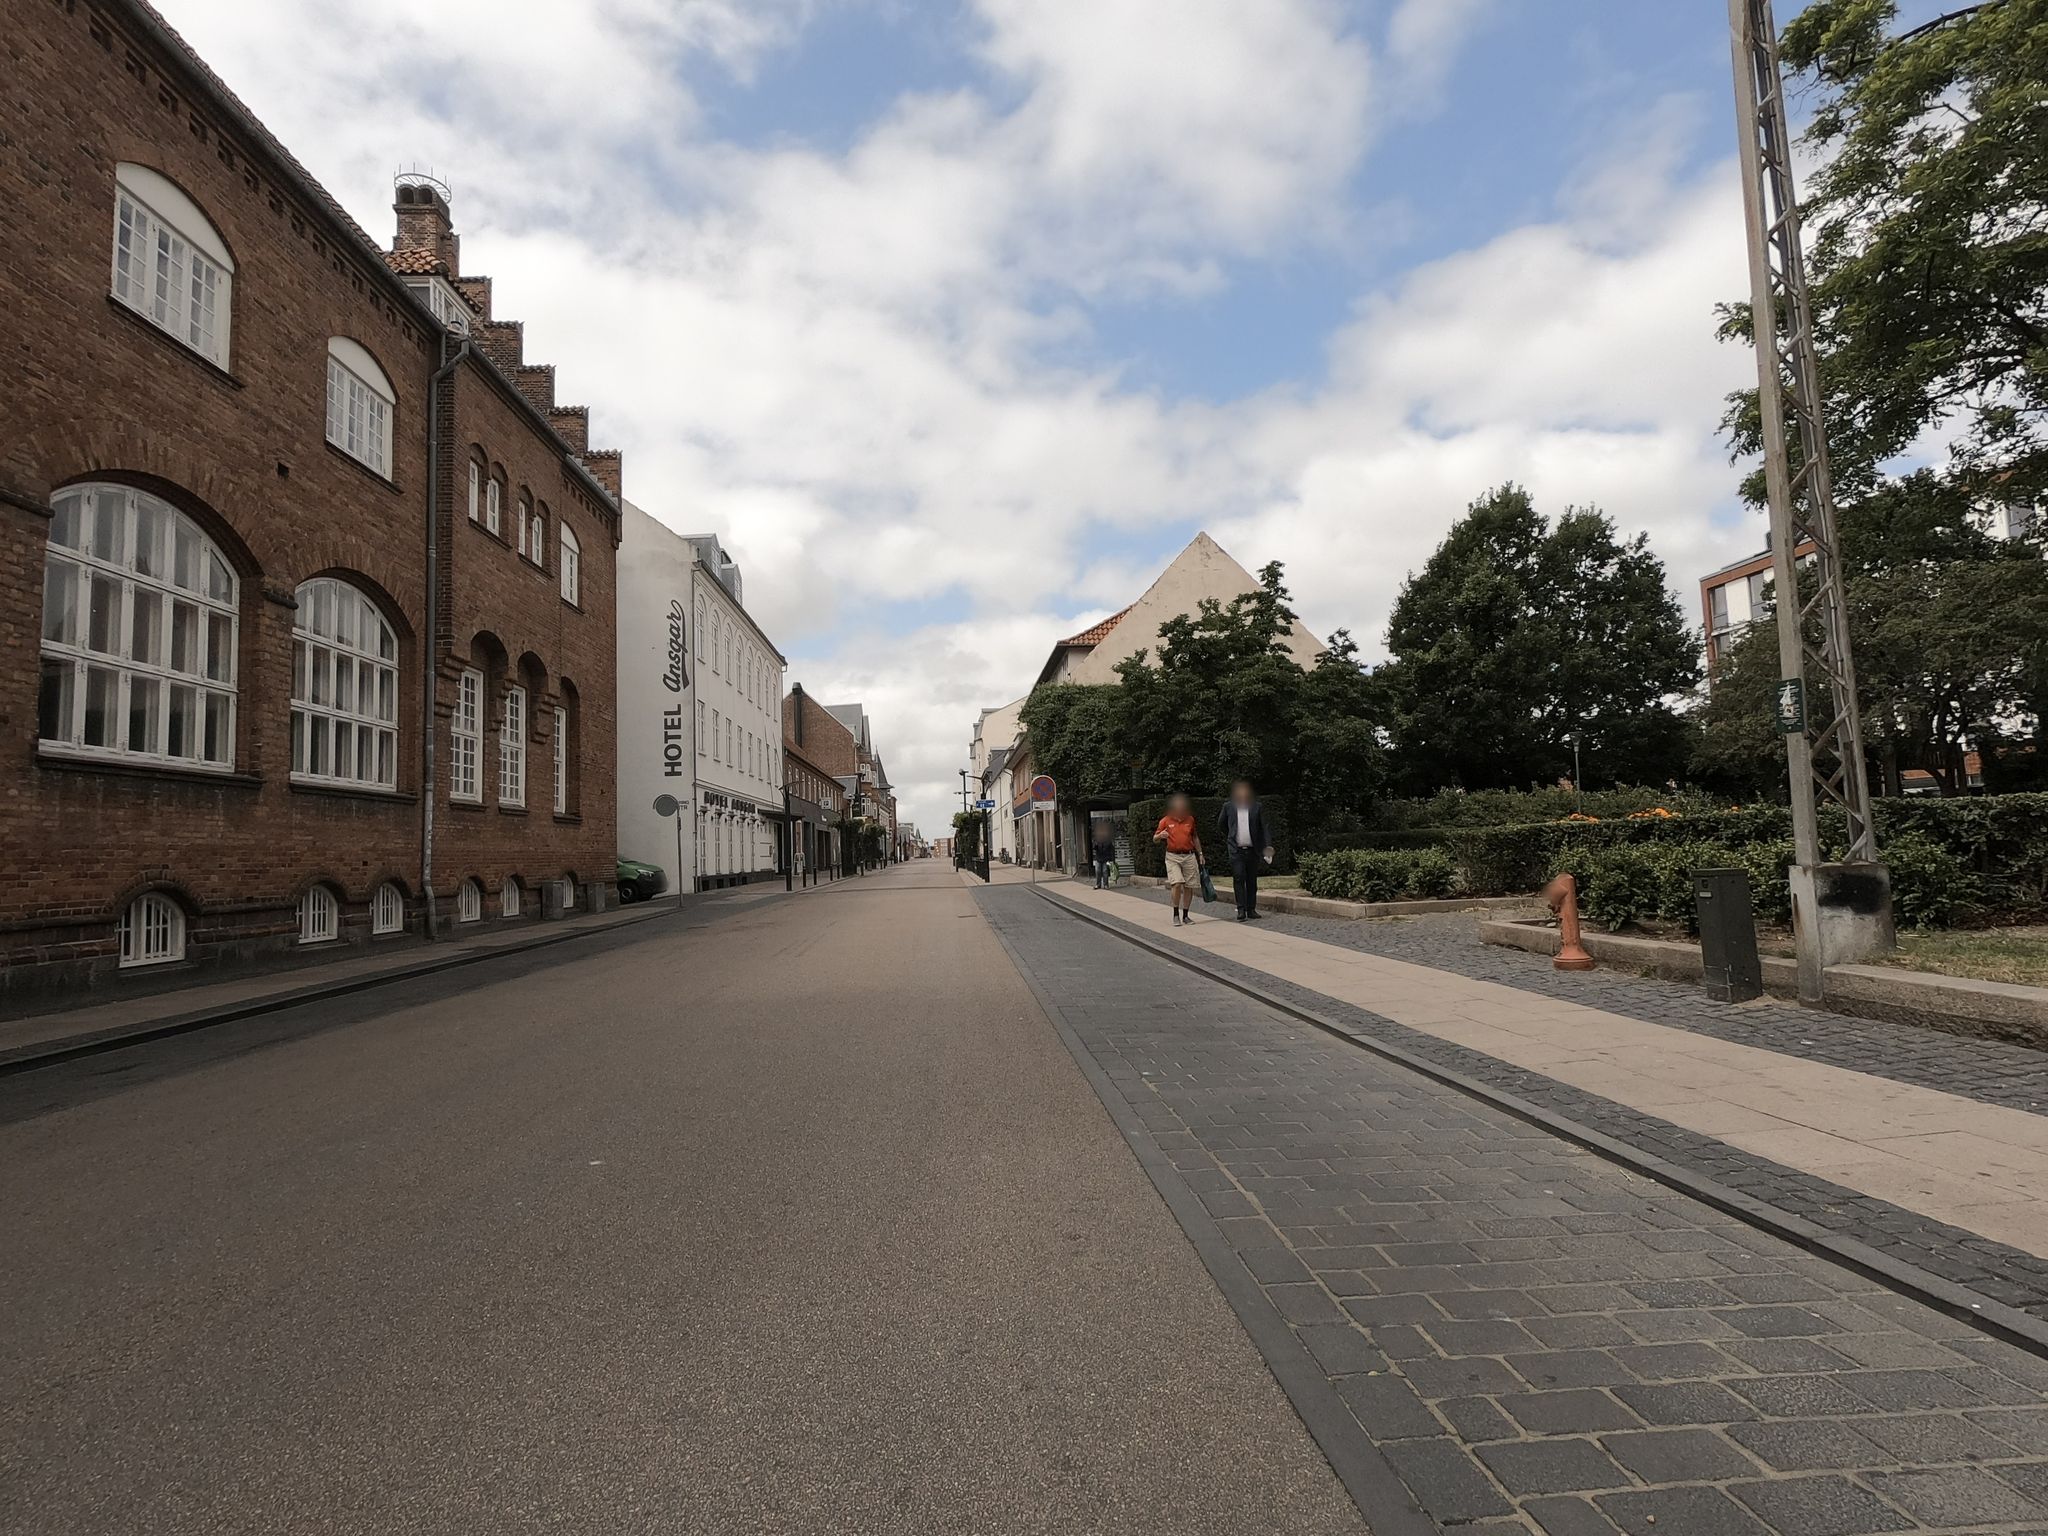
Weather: cloudy
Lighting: day
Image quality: good
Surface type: cycling surface
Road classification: pedestrian, tertiary
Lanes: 2
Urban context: dense urban cluster
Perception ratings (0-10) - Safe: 4.68, Lively: 8.54, Beautiful: 8.46, Boring: 6.04, Depressing: 1.98, Wealthy: 9.47